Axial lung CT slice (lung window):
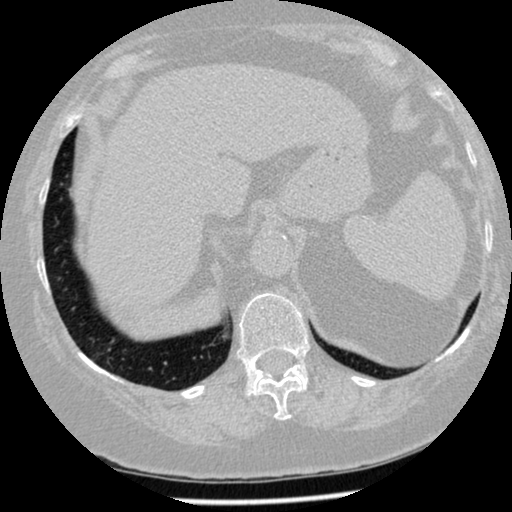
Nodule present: no